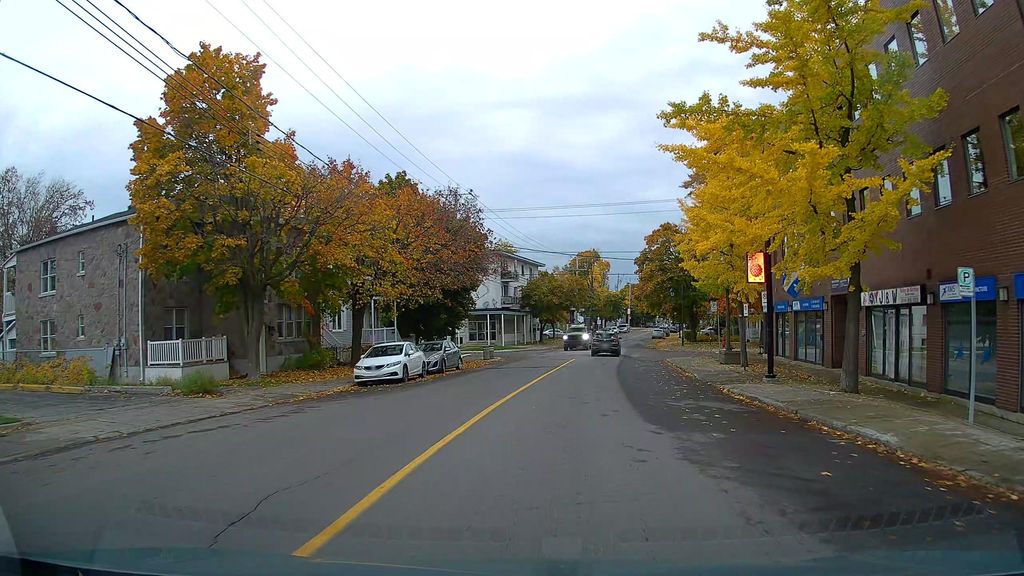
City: montreal